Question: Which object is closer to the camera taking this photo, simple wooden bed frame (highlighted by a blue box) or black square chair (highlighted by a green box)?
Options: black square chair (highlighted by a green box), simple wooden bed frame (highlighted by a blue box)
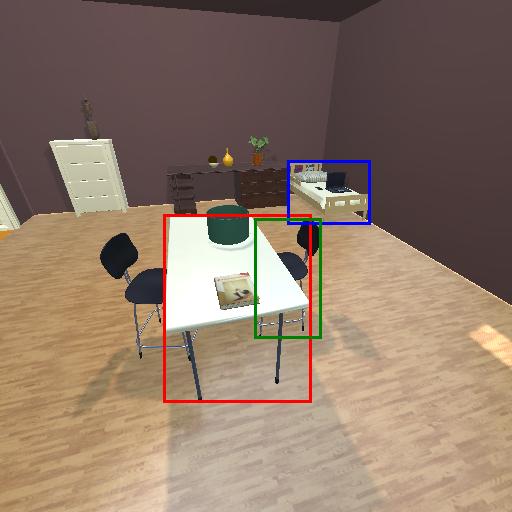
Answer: black square chair (highlighted by a green box)